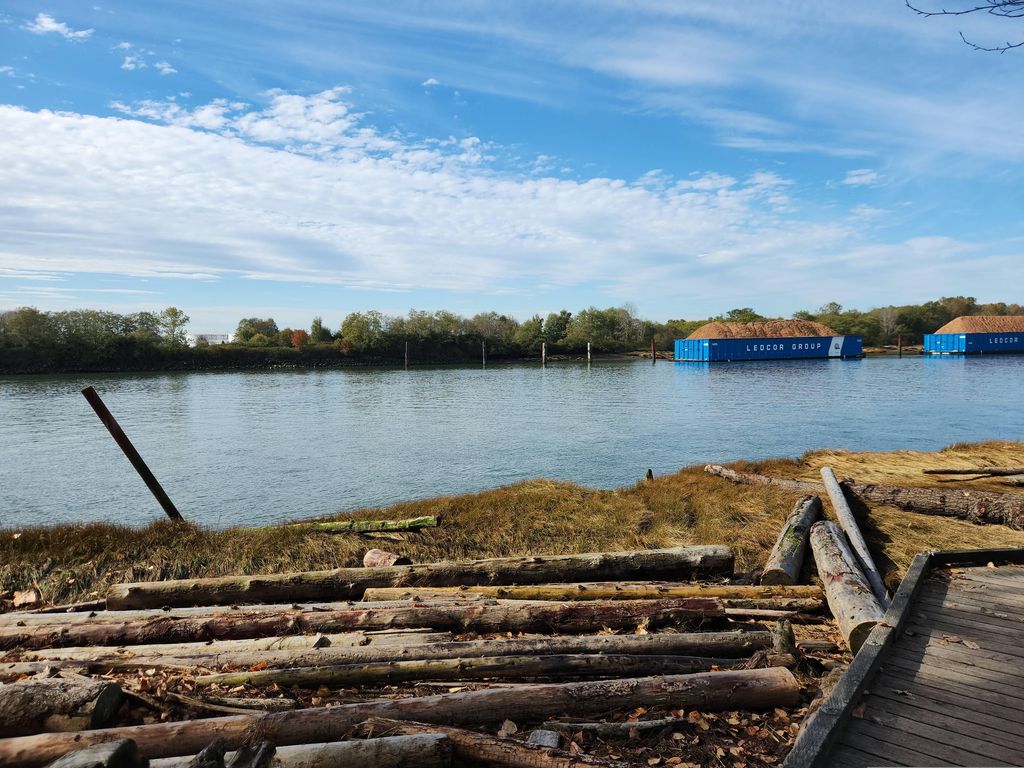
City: vancouver